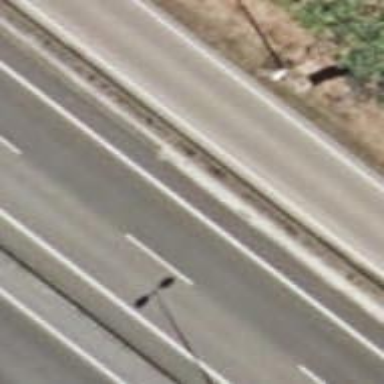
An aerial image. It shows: Asphalt road classified as trunk highway.